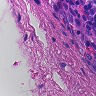
Metastatic tissue present: no